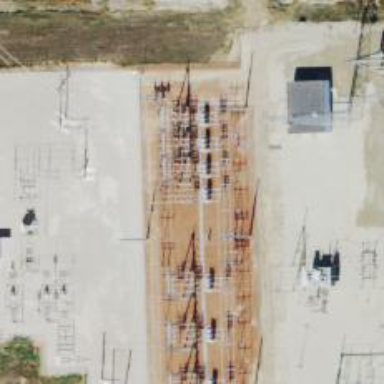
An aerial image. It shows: Switch for power supply.